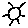
Label: sun